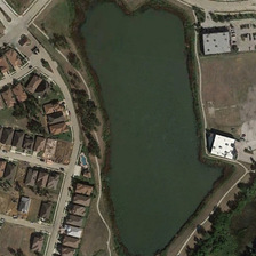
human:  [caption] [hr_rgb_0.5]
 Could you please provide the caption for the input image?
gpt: Many buildings are unusual

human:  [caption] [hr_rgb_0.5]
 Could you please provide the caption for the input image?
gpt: Many buildings are close to irregular lakes.

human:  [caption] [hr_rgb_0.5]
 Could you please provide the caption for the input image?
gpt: Many buildings are located near irregular lakes.

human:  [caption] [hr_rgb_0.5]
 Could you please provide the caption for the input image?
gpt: Many buildings are near an irregular pond.

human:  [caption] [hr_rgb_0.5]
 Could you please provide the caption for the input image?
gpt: Many buildings are close to an irregular pond.